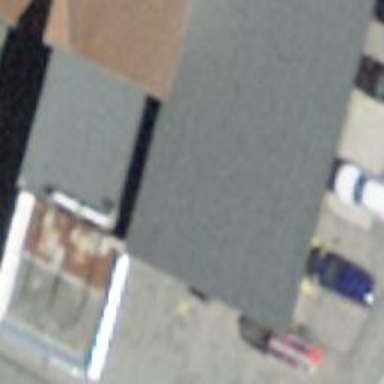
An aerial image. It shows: Supermarket.